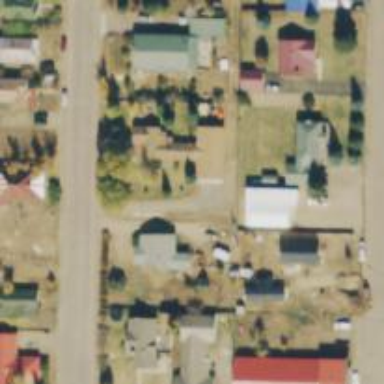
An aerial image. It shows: Alley classified as service road.